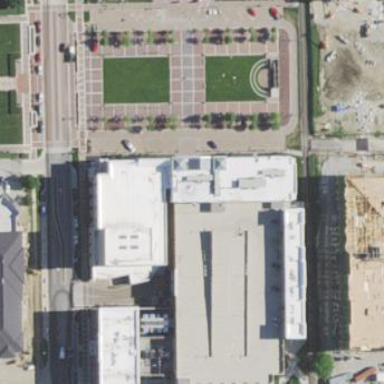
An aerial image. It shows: Arts centre located in building.